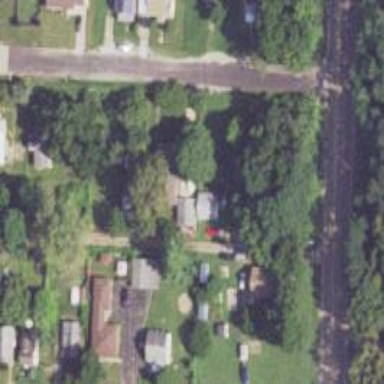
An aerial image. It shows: Alley classified as service road.